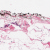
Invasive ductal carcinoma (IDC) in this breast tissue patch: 0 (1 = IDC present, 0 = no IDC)